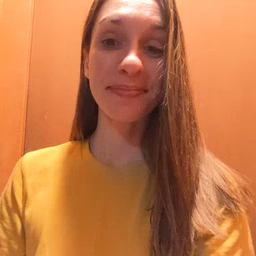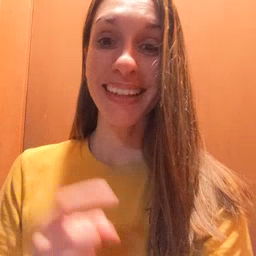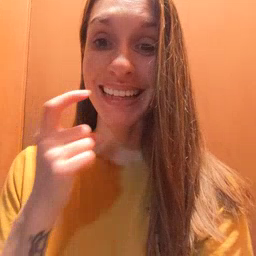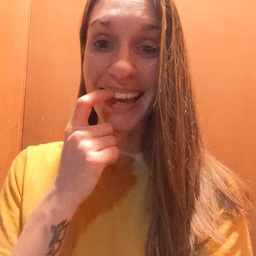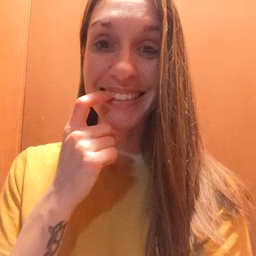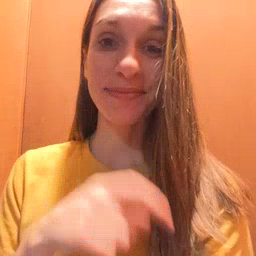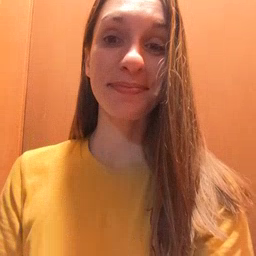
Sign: glasswindow